Interaction volume radius: 5 \u00c5
Interaction volume height: 20 \u00c5
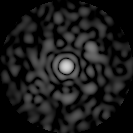
Disorder parameter: 0.8668